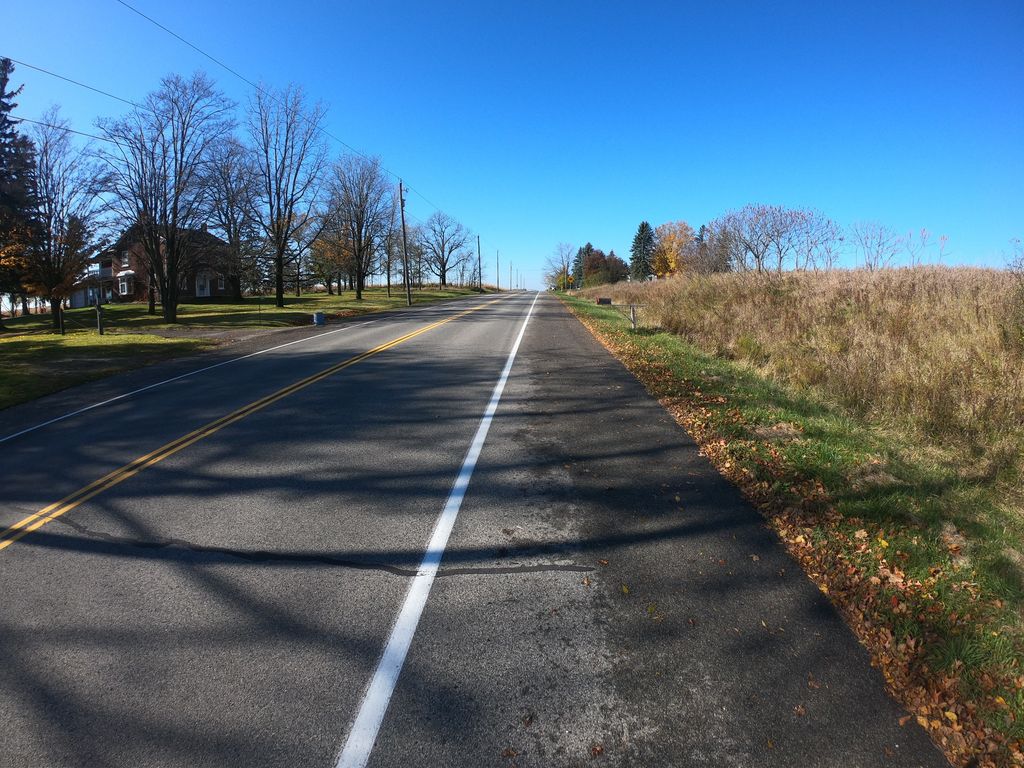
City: kitchener-waterloo